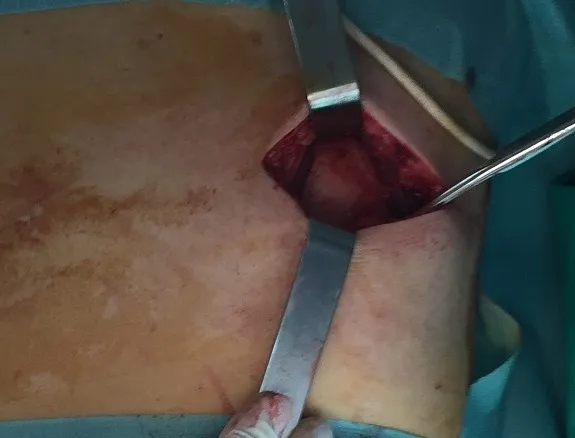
Intraoperative view of the subscapular mass.
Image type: medical_photograph (other_medical_photograph)